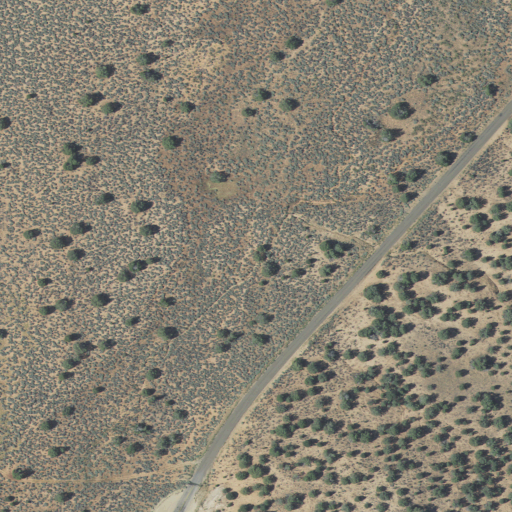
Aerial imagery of valley in Utah named Rosy Canyon containing shrub, open development, and evergreen forest